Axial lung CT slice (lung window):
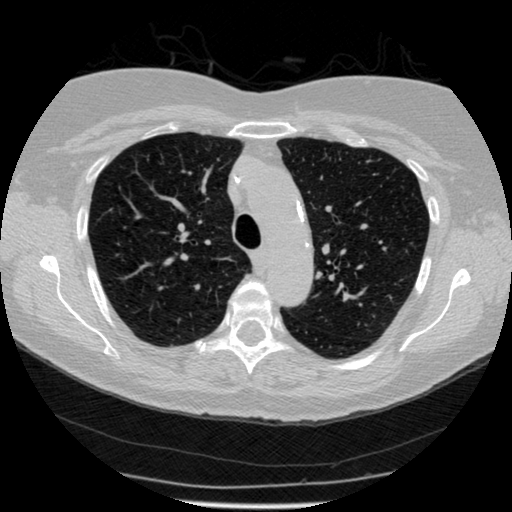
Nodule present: no